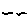
Label: bird